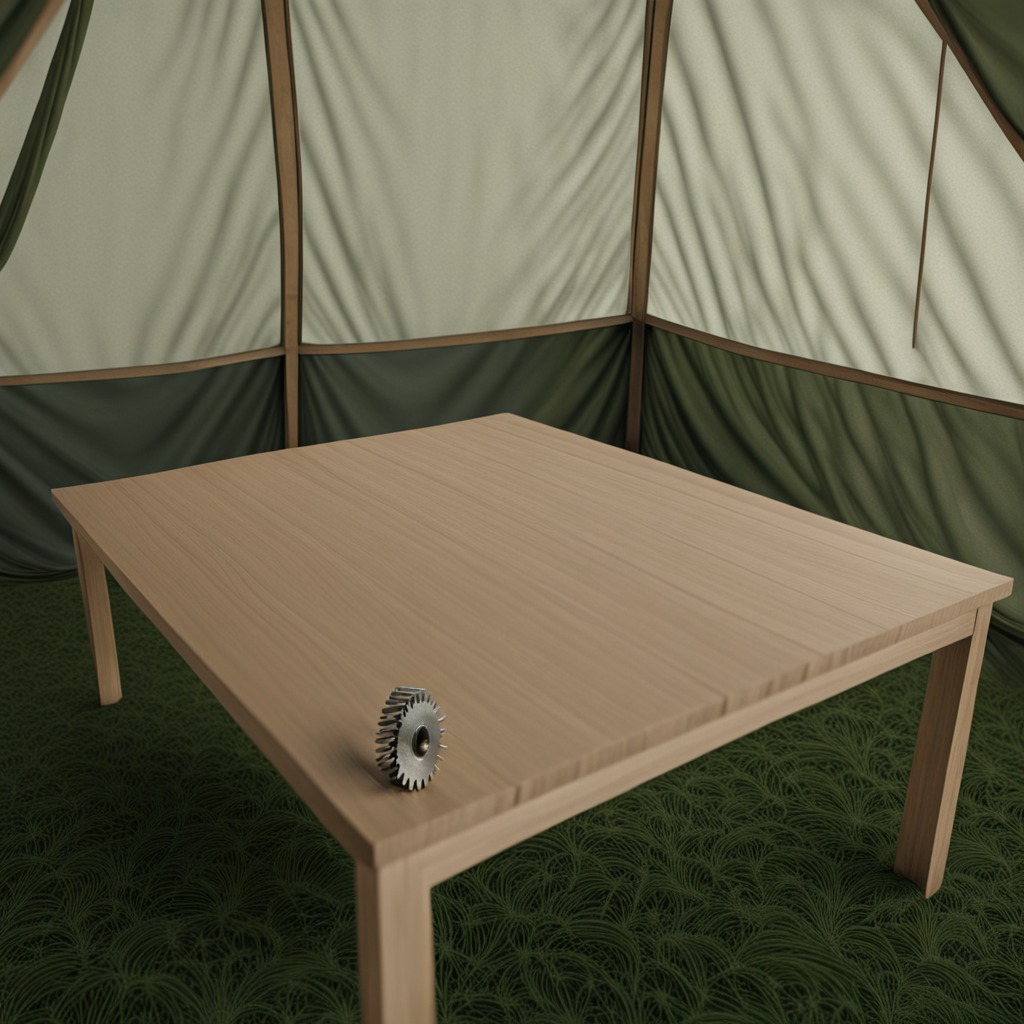
A steel gear with teeth is lying on a wooden table in a jungle field workshop tent.